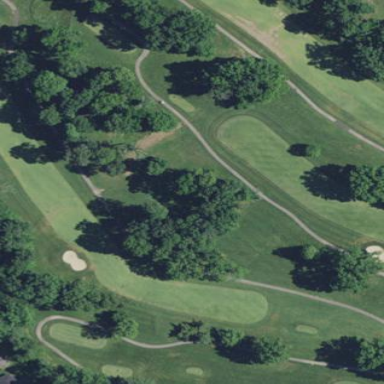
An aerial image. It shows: Grassy area designated as golf fairway.